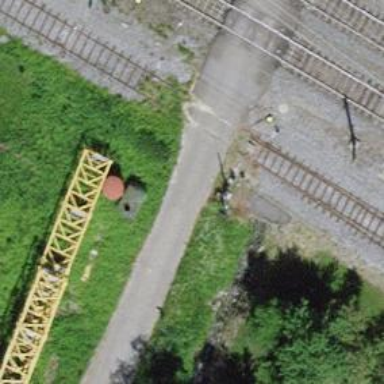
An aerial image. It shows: Railway switch.